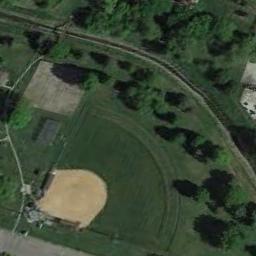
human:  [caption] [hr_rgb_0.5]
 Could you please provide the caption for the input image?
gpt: A baseball diamond is surrounded by many trees .

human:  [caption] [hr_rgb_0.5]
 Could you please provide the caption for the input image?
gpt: This baseball field looks like a semicircle with two white houses beside it .

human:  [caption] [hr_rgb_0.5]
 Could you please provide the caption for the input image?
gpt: A baseball diamond surrounded by some trees and a open area beside .

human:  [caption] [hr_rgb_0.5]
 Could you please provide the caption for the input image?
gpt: There is a baseball diamond in the grass next to the forests .

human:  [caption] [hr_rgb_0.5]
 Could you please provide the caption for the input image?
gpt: Many trees are near the baseball diamond .